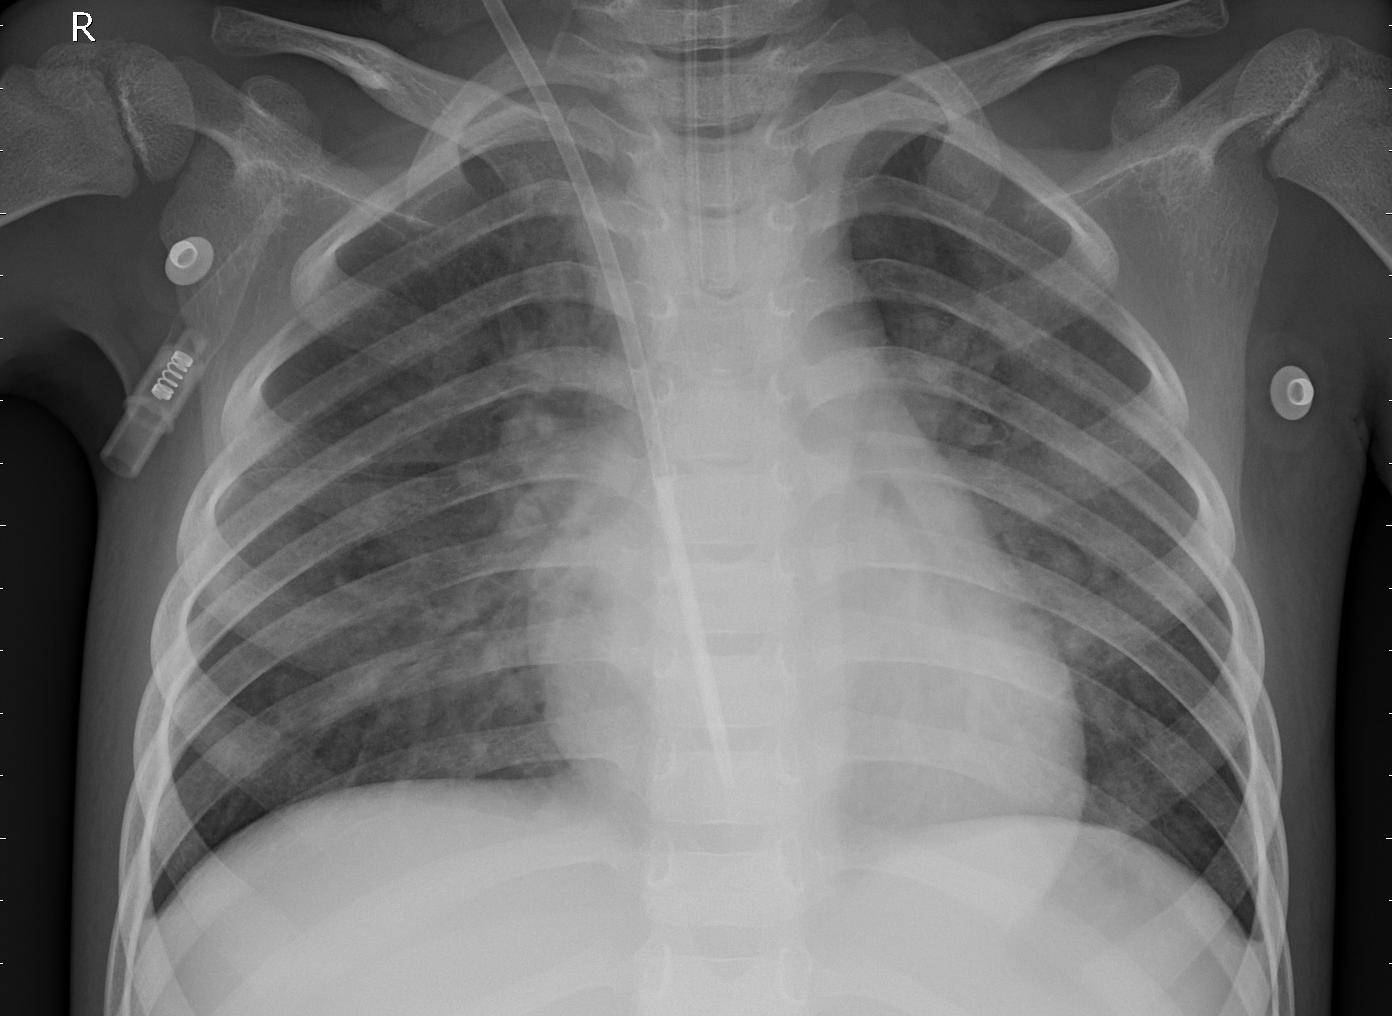
Diagnosis: PNEUMONIA